Field crop: maize
Growth stage: 2
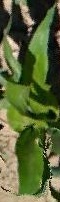
Species: maize